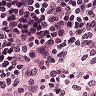
Metastatic tissue present: no